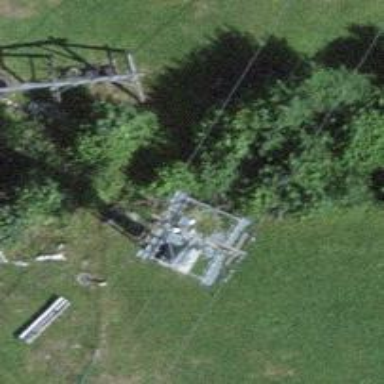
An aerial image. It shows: Pylon for aerialway.